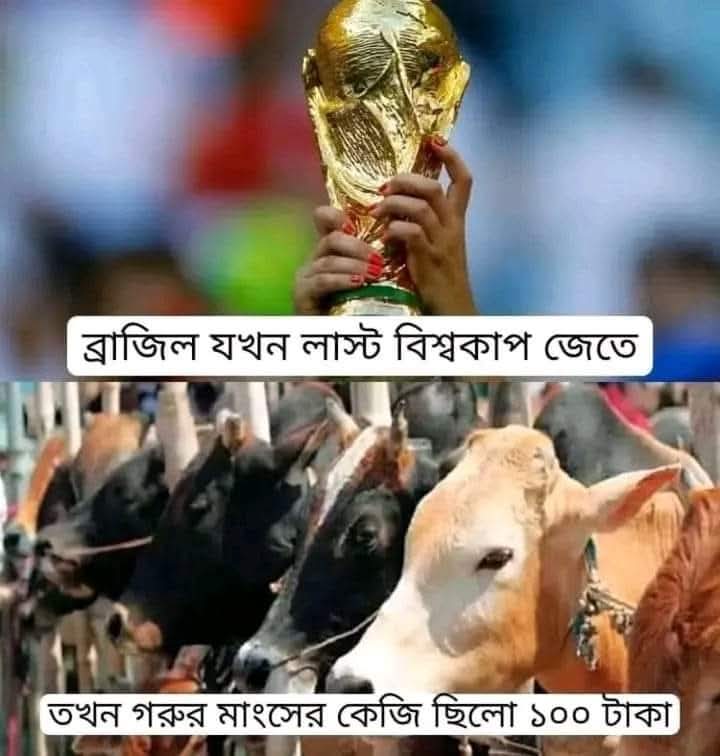
Text: ব্রাজিল যখন লাস্ট বিশ্বকাপ জেতে
তখন গরুর মাংসের কেজি ছিলো ১০০ টাকা
Label: Non Hate